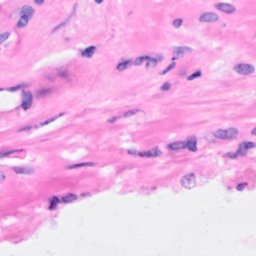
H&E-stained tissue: Breast